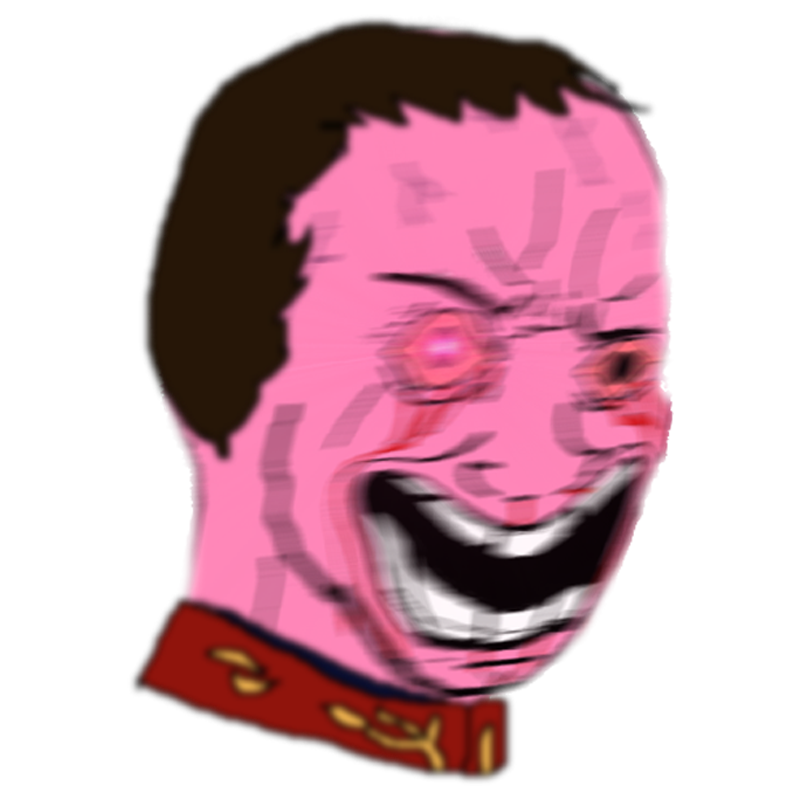
Label: 5_Rage